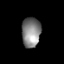
Tissue: lung
Cell type: Myeloid cells
Senescence score: 0.231
Nuclear area (px): 552
Mean DAPI intensity: 131.453